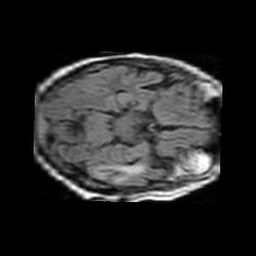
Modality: FLAIR
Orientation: axial
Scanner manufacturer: philips
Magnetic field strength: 1.5 T
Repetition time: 11 s
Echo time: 0.14 s